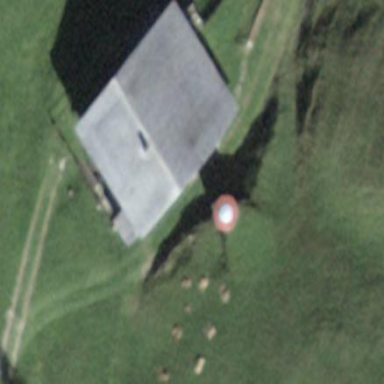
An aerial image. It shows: Cabin.